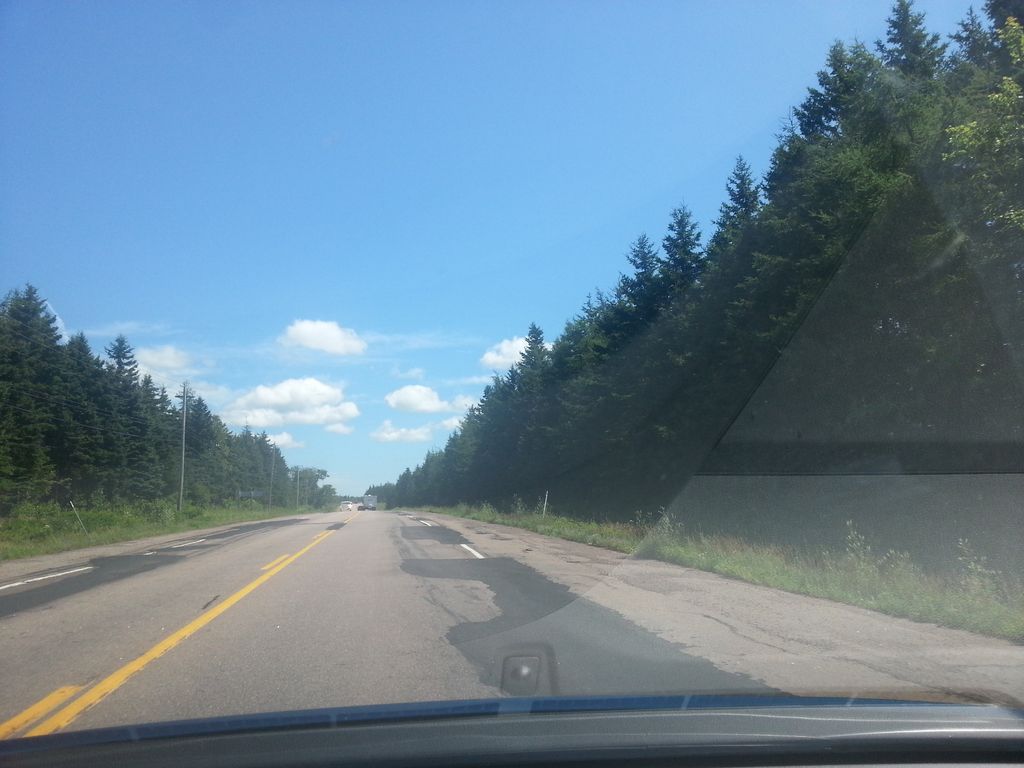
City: charlottetown